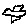
Label: bird